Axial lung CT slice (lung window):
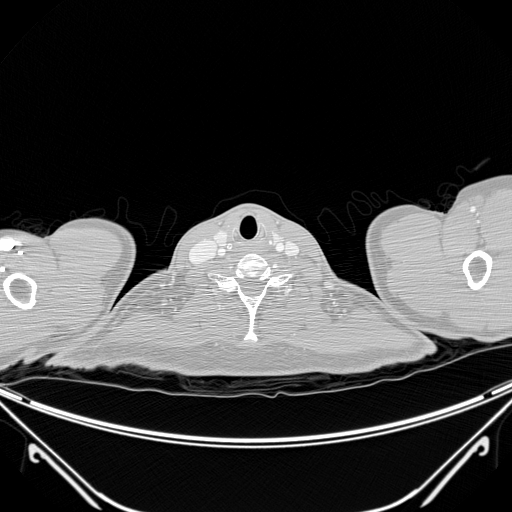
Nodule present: no